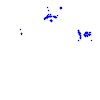
Particle: proton